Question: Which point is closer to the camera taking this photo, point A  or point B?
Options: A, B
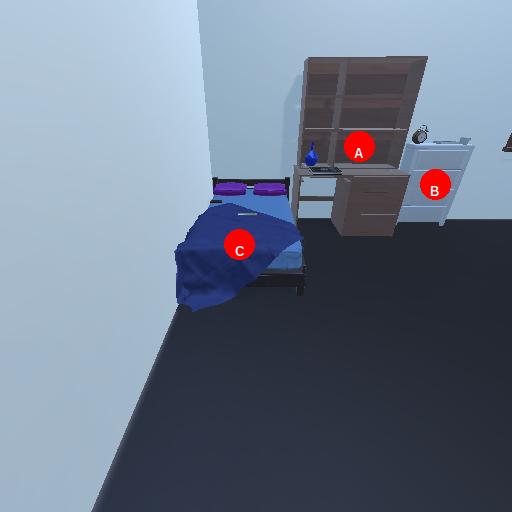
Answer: A